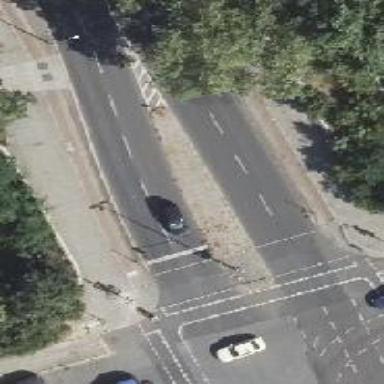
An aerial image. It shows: Primary highway bridge with asphalt surface. There is cycle track on the right side.